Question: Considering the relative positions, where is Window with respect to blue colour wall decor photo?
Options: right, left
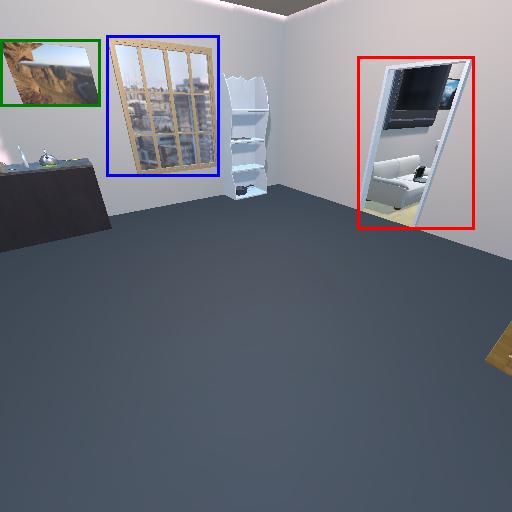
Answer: right